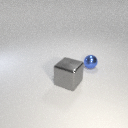
large gray metal cube in front of small blue metal sphere